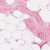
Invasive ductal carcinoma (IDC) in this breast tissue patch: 0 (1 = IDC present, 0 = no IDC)